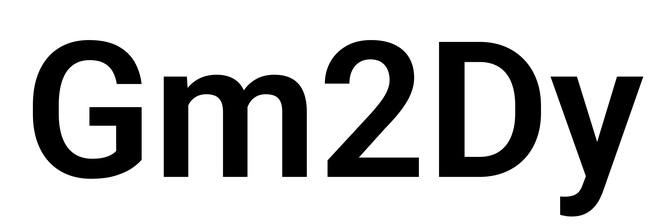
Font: Roboto_SemiBold